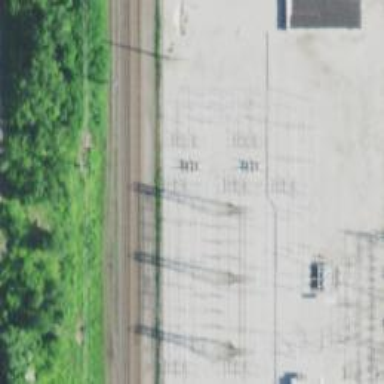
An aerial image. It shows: Switch for power supply.